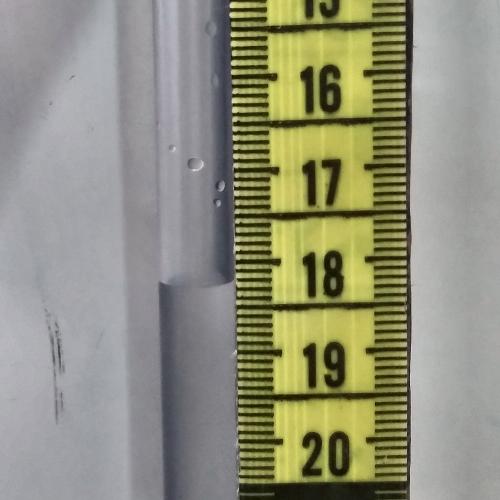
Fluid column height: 18.2 cm